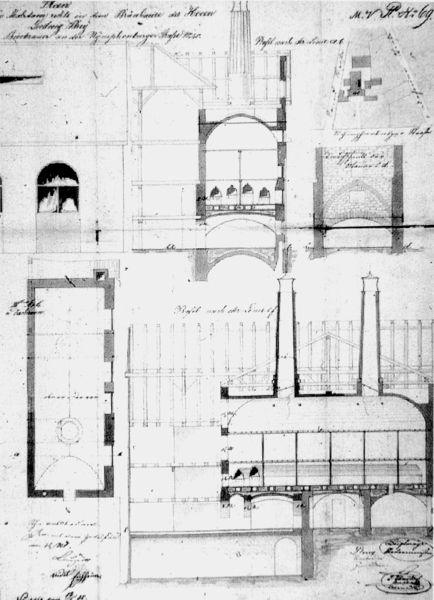
Titel: Brauerei Löwenbräu, München, Verlängerung der Malzdarre, Aufriss, Schnitt, Grundriss
Standort: München
Institution: Stadtarchiv, Lokalbaukommission
Schlagwörter: feder, feuer, schatten, weiß, fenster, grau, pfeiler, schwarz, skizze, säulen, tür, zeichen, zeichnung, dach, gebäude, haus, park, architektur, steine, brücke, kirche, blatt, england, gotik, kamin, kamine, ofen, schornstein, turm, garten, deutschland, schrift, papier, ansicht, bogen, fassade, perspektive, türen, studie, schornsteine, grafik, graphik, linien, weis, fabrik, industrie, kuppel, detail, balken, tiefe, striche, tor, halle, aufsicht, schlote, bögen, wände, eingang, fugen, gewölbe, höhe, rechteck, türme, stockwerk, torbogen, wasserlauf, technik, schnitt, schwarzweiss, stich, text, beschriftung, bahnhof, bier, bleistift, dachstuhl, räume, entwurf, stift, kathedrale, quadrate, tore, spitzbogen, mauern, romanik, industrialisierung, etagen, plan, öfen, skizzenbuch, fabrikgebäude, streben, querschnitt, kästchen, details, kessel, brücken, geschoss, gebälk, grundriss, federzeichnung, aufriss, etage, architekturzeichnung, maßstab, bauzeichnung, bauplan, fabriken, fundament, untergeschoss, erdgeschoss, lageplan, maße, grundrisse, industriearchitektur, brennofen, brückenkonstruktionen, entwurfcollage, flurkarte, flurplan, grafi, information, maschinenhalle, ntwurf, querschnit, querstreben, rundborgen, waiss, ziefelei, ziegelei, produktion, teichnung, m, 20. jahrhundert, huettenwerk, brauhaus, kesselhaus